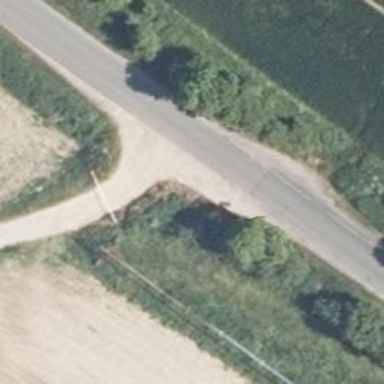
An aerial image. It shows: Unclassified road with asphalt surface.